Question: After having a little snoop around the source code for <URL>.

Also, if I enter 'joinUs()' on the console log, a function is run which directs me to a new page.
I attempted to run a function within the console log on my own website by declaring a function:
'''
function testFunc(){
console.log('Hello world!');
}
'''
But if I try entering 'testFunc()' on the console log, I get the following error:
'''
ReferenceError: testFunc is not defined
'''
Does anybody have any information on how to style the output of the console log, and how to run a function from within the console?
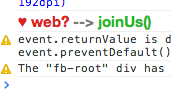
Answer: For styling, you could check <URL>
If you read through the code I'm sure you can figure out how it works.
As for having 'testFunc' available, try explicitly assigning it to 'window', so do 'window.testFunc = function () { console.log('Hello world!') };'. That should work.